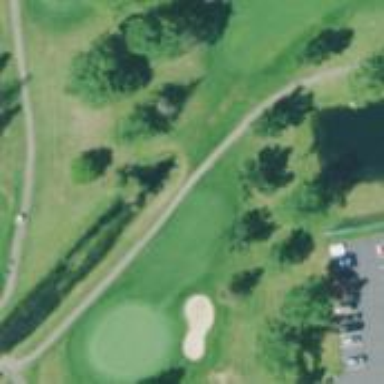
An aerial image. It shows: Picturesque scene of golf course with lateral water hazard.